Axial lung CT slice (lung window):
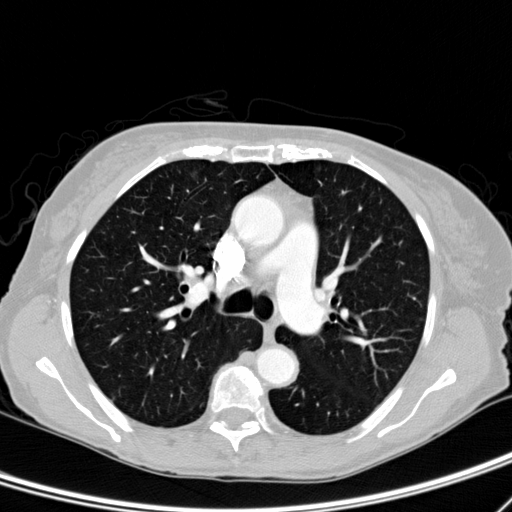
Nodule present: no